Interaction volume radius: 10 \u00c5
Interaction volume height: 20 \u00c5
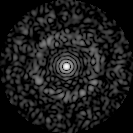
Disorder parameter: 0.8367